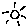
Label: sun